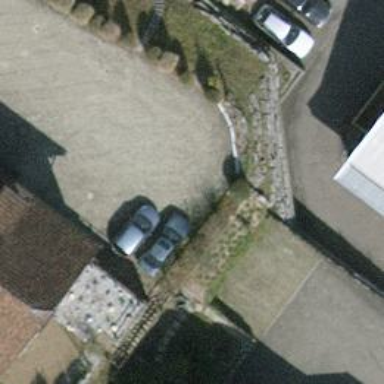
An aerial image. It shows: Driveway made of paving stones.